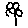
Label: flower